RGB frame:
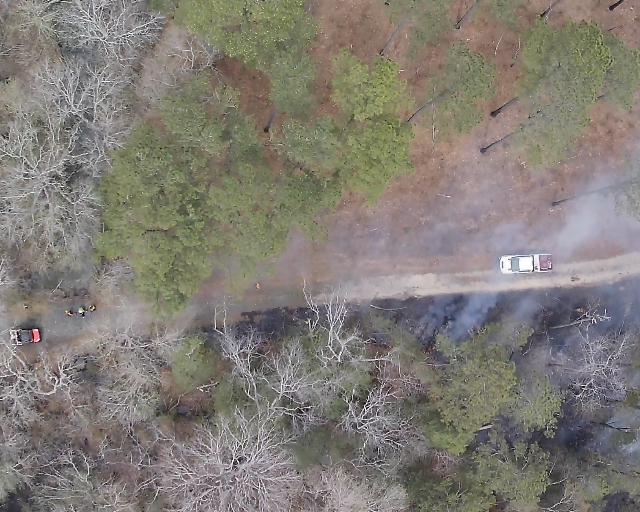
Thermal frame:
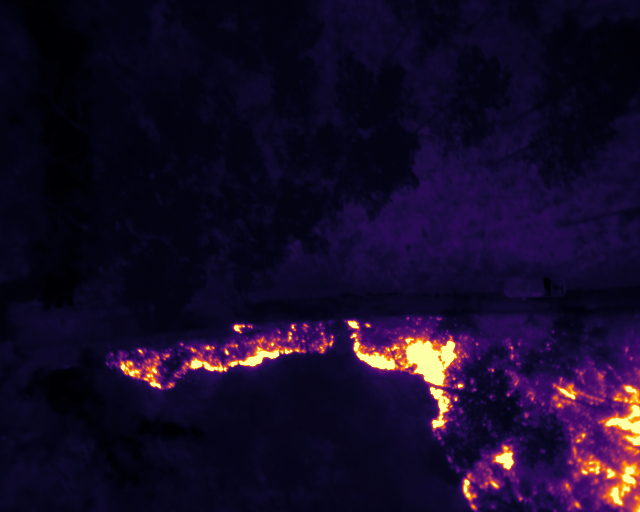
Captured: 2026-02-26 03:07:54
Pixels at or above 80 °C: 12211 (fraction of frame: 0.03727)